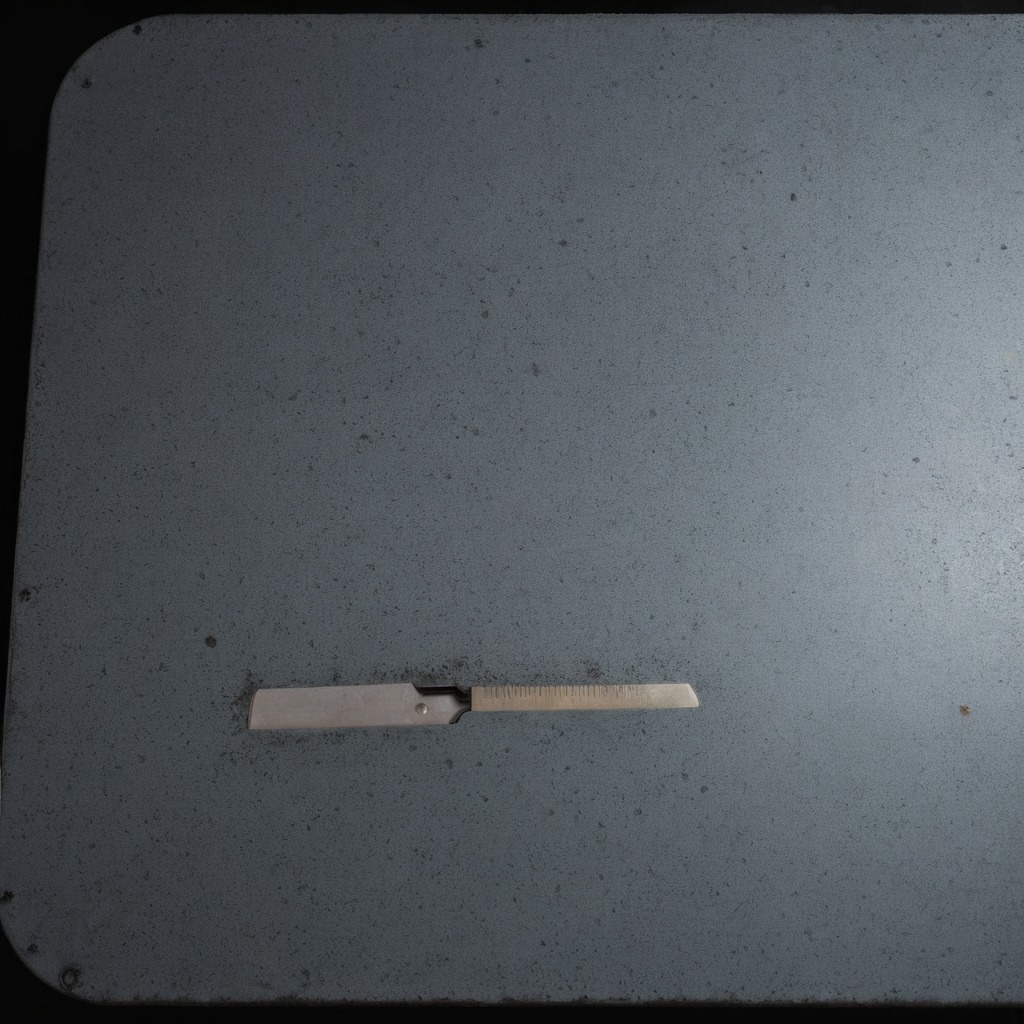
A metal saw is lying on a clean granite table inside a workshop at night.